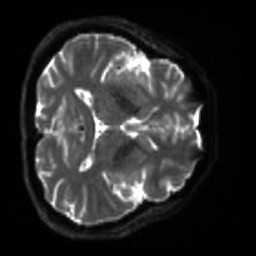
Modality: sbref
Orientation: axial
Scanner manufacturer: siemens
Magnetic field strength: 3 T
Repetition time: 4 s
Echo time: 0.0594 s